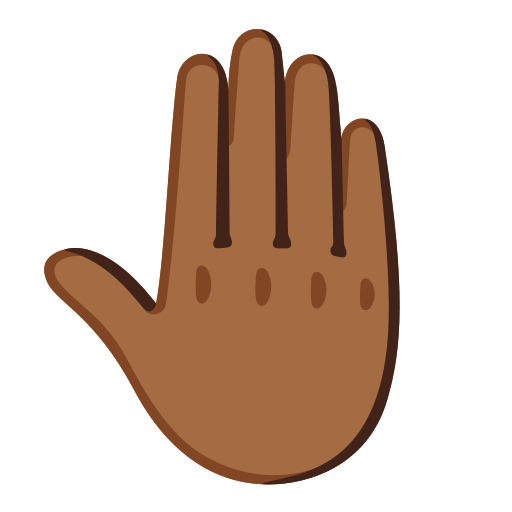
Emoji: 🤚🏾